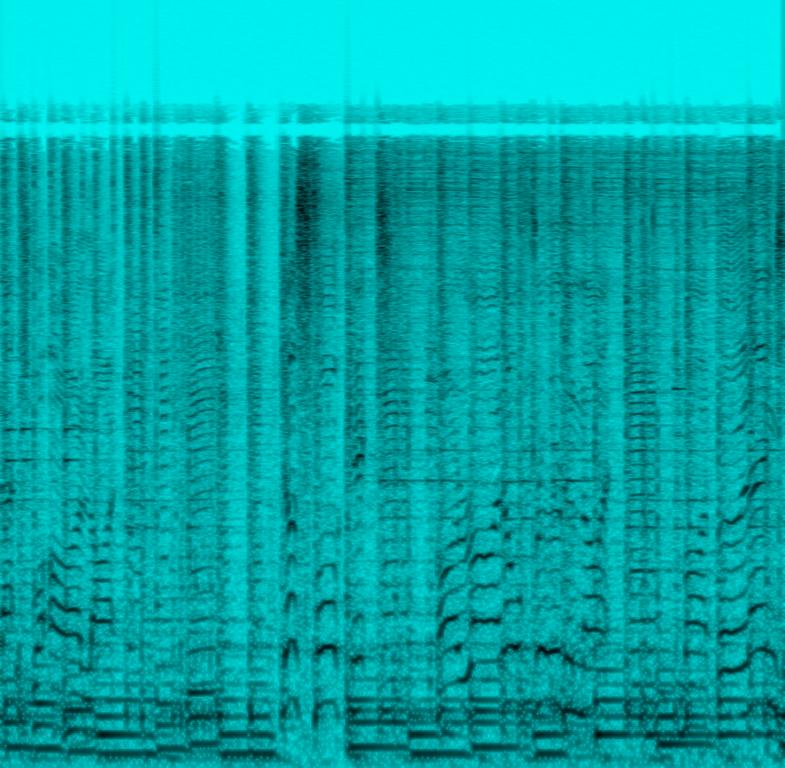
A male voice is singing in the mid range accompanied by acoustic drums with a groove on the ride cymbal and a bass playing a simple line. In the background you can hear a keyboard playing short chords while a trumpet is playing its own melody at the end of the singer's phrases.  This song may be playing in a repair workshop.